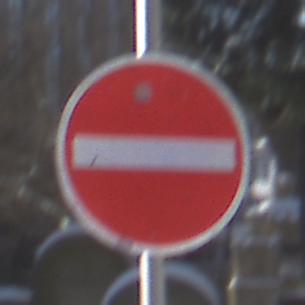
Verkehrszeichen: VerbotDerEinfahrt
Umgebung: Outdoor, Special
Tageszeit: MorningAfternoon
Wetter: Clear
Licht: Natural
Jahreszeit: Winter
Kontrast: HighContrast